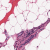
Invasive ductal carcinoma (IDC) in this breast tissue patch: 0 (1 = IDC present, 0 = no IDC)